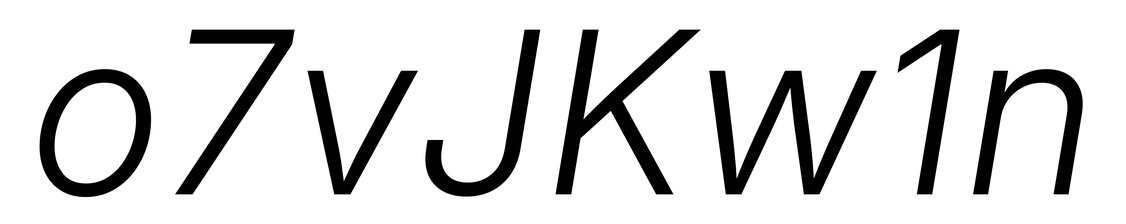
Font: Inter-Italic_Light_Italic